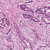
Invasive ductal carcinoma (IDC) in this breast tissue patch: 1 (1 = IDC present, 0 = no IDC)